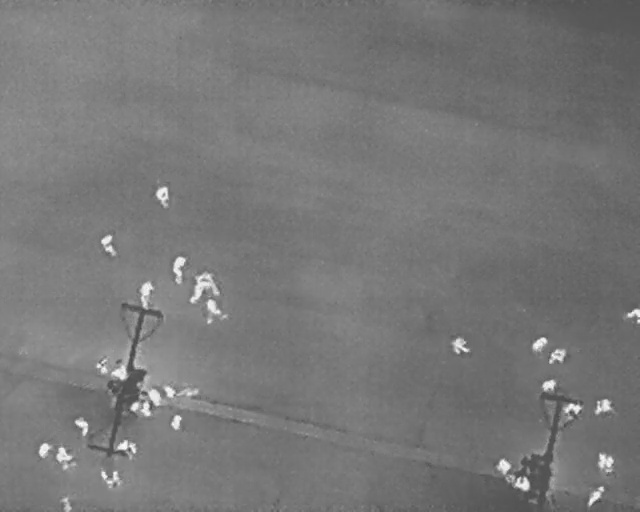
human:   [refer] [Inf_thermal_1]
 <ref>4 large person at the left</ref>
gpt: <box>[[23, 36, 27, 40, 2], [15, 46, 18, 49, 2], [25, 50, 30, 54, 2], [20, 55, 25, 59, 2]]</box>

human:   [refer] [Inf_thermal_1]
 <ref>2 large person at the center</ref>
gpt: <box>[[29, 53, 34, 58, 2], [31, 58, 35, 62, 2]]</box>

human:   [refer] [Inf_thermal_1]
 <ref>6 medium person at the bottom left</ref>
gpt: <box>[[14, 70, 17, 72, 2], [25, 75, 27, 77, 2], [19, 78, 22, 80, 2], [26, 81, 28, 83, 2], [5, 86, 8, 89, 2], [8, 96, 11, 99, 2]]</box>

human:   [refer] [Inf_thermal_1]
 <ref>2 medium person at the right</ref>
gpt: <box>[[82, 66, 85, 68, 33], [97, 60, 100, 62, 2]]</box>

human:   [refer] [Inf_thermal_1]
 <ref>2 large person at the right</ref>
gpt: <box>[[70, 65, 73, 69, 2], [85, 67, 88, 71, 2]]</box>

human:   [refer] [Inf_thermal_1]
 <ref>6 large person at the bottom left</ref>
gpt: <box>[[16, 70, 20, 73, 2], [22, 76, 25, 79, 2], [11, 82, 14, 85, 2], [18, 85, 21, 90, 2], [8, 87, 12, 90, 2], [15, 91, 19, 96, 2]]</box>

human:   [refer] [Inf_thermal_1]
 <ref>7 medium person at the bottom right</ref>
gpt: <box>[[84, 74, 86, 76, 2], [88, 78, 90, 82, 2], [93, 89, 96, 91, 2], [77, 89, 79, 92, 2], [92, 89, 95, 91, 2], [80, 92, 82, 95, 2], [91, 95, 94, 97, 34]]</box>